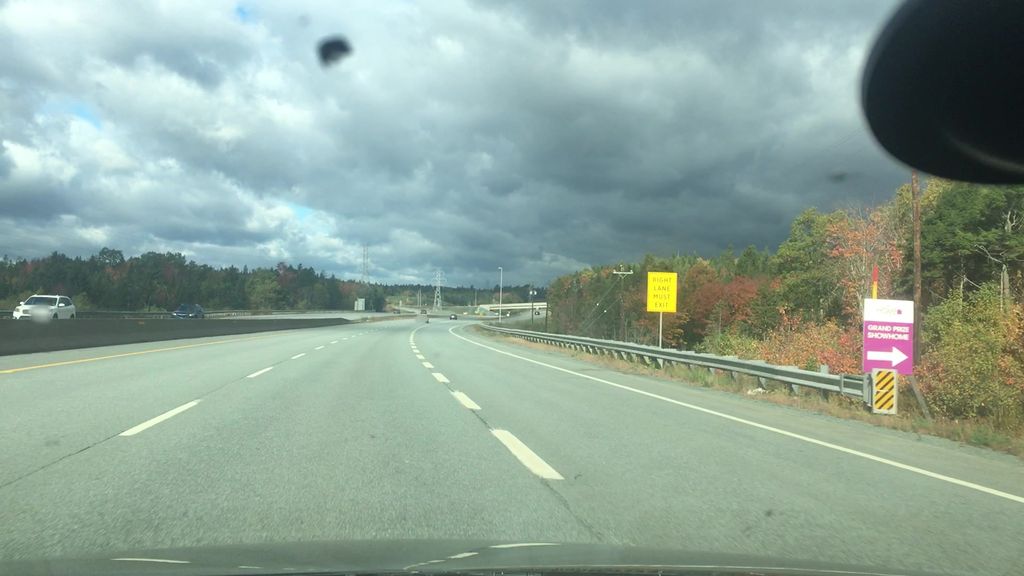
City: halifax